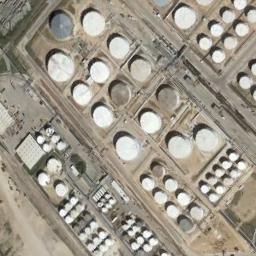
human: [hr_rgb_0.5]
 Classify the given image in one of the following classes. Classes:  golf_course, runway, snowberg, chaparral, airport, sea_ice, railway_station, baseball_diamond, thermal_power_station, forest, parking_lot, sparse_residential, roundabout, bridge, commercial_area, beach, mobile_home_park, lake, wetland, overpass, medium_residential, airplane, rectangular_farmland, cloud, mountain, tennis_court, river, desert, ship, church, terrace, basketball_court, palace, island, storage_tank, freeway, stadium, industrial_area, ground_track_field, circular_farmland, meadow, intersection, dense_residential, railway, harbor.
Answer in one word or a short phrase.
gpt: storage_tank